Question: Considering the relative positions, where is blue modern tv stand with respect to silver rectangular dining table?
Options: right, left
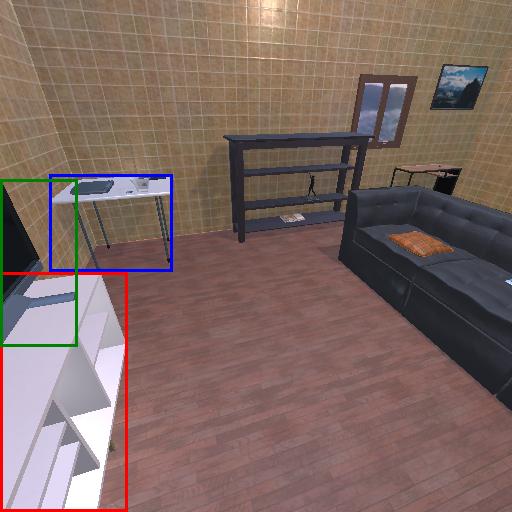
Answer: right